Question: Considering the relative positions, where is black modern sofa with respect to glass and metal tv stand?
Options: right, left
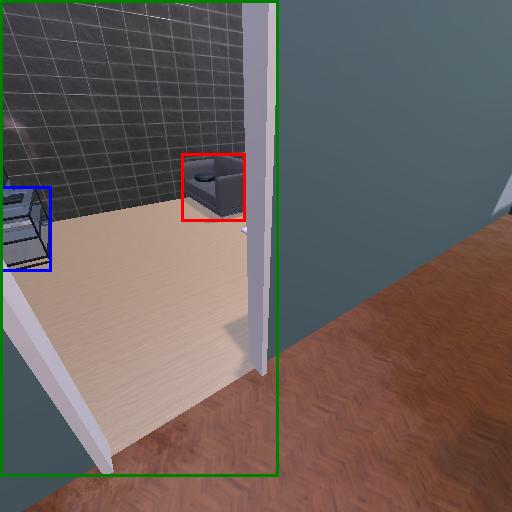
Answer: right